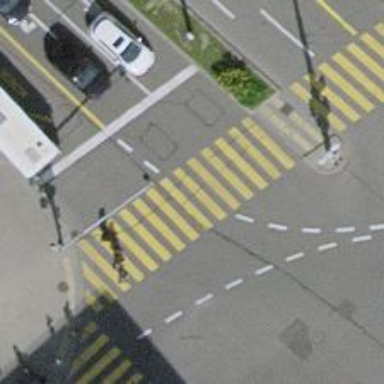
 there is bus lane and shared cycle lane."